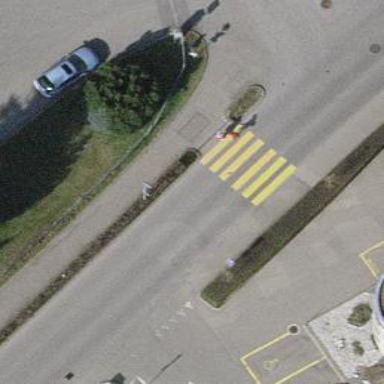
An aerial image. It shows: Marked crossing with zebra stripes on the road.